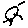
Label: sun